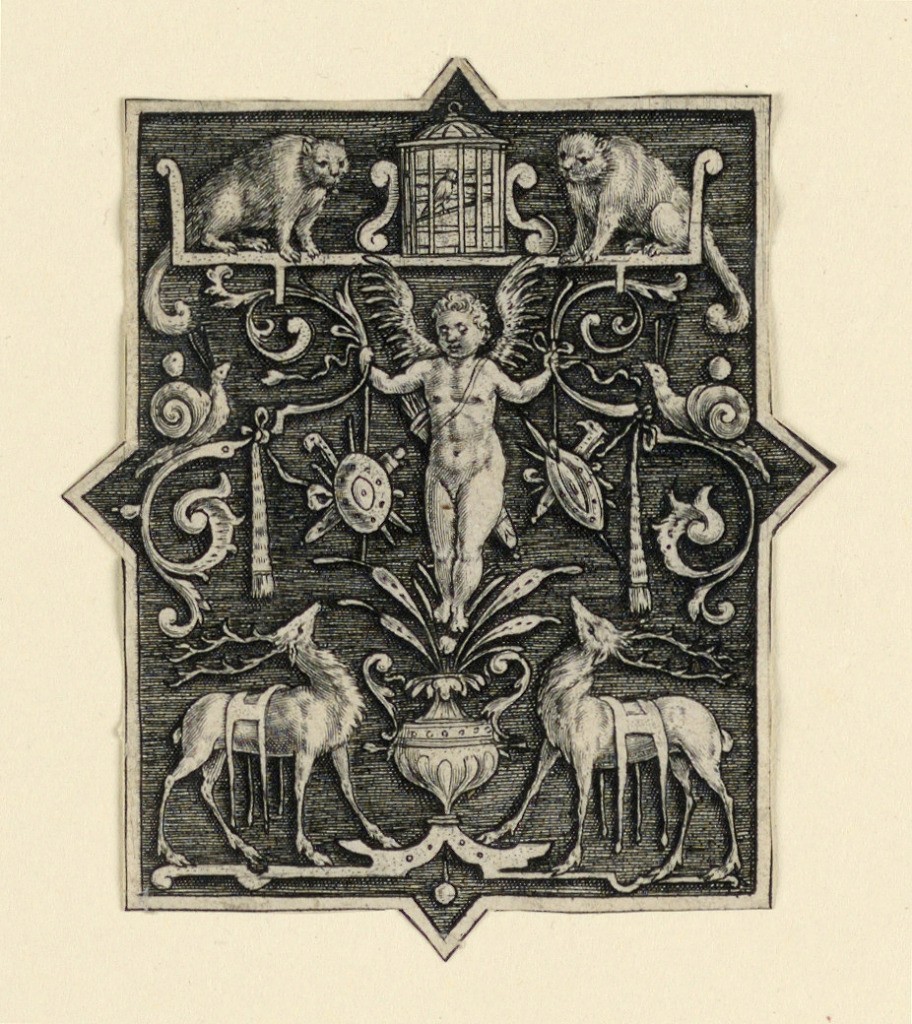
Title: from a series of 12 "Ornaments for Goldsmiths" Grotesques
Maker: Philip Galle, Flemish, 1537 - 1612
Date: ca. 1570
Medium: Engraving on white paper
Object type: Print
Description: Vertical rectangular design with diamond extensions. Within the center of the design a putti stands on a flower vase and is surrounded by two deer, two monkeys, snakes, trophies, and scrolls.